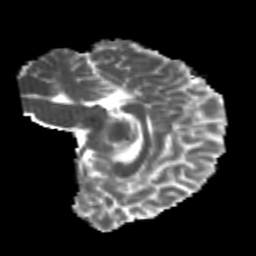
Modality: MD
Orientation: sagittal
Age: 24
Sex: female
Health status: healthy
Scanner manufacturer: philips
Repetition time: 7.387 s
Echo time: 0.08599 s